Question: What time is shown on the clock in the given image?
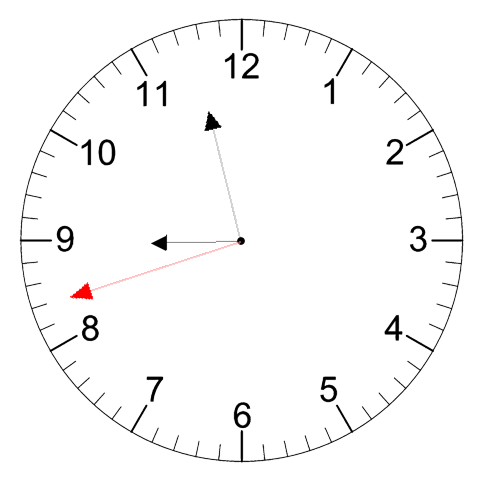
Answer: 08:57:42